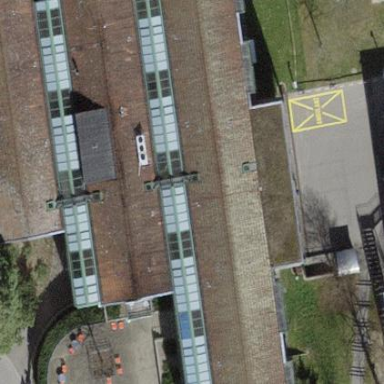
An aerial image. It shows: Hospital building.